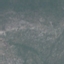
Land use / land cover class: HerbaceousVegetation